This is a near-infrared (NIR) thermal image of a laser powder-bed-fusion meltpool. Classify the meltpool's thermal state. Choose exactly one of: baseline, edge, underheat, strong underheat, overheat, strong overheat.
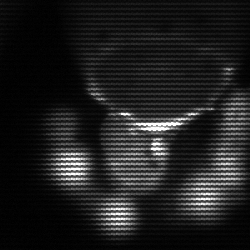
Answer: edge